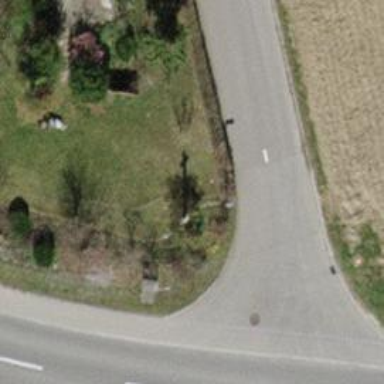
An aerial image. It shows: Wayside cross with historic significance.